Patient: sex M, age 64
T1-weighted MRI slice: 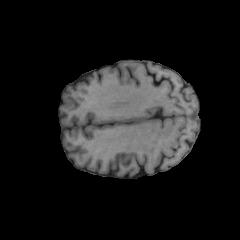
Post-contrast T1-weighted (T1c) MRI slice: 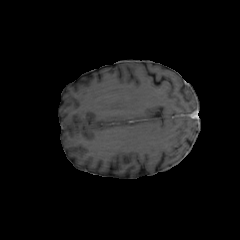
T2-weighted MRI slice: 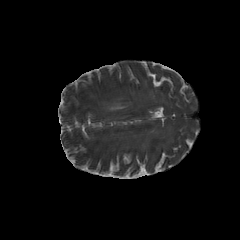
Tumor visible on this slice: no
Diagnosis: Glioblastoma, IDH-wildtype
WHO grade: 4